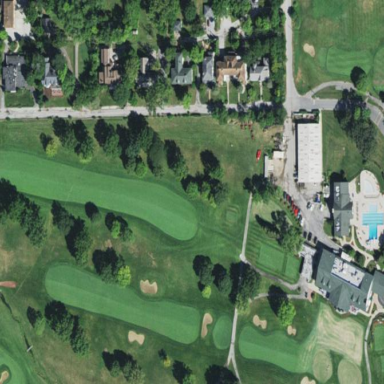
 part of golf course fairway. It is used for the sport of golf."